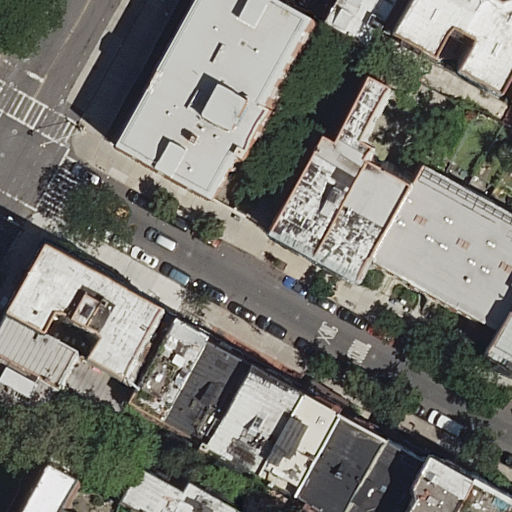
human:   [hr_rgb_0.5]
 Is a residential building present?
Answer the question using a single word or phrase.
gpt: yes

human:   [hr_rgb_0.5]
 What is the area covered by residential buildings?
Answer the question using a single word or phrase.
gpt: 3906m2

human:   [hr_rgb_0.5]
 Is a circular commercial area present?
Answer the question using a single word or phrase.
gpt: no

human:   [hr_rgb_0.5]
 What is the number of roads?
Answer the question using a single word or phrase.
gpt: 2

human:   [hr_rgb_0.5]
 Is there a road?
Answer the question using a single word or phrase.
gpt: yes

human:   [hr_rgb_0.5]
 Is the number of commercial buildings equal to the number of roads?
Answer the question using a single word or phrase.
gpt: no

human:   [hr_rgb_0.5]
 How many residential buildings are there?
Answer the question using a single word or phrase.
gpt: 27

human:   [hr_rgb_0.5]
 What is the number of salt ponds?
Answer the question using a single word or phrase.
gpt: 0

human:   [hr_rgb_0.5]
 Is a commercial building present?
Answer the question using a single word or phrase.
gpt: no

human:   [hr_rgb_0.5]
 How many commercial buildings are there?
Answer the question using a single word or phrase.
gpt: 0

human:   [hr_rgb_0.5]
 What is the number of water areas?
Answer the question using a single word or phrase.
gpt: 0

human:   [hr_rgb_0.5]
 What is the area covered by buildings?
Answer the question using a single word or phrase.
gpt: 3906m2

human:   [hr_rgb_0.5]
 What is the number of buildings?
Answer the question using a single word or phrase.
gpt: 27

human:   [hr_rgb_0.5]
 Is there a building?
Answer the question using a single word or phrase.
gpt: yes

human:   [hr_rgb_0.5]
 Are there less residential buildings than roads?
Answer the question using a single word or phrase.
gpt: no

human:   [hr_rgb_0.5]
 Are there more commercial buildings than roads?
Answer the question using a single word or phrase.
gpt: no

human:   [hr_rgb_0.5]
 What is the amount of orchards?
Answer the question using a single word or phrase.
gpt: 0

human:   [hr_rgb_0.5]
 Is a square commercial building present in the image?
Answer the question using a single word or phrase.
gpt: no

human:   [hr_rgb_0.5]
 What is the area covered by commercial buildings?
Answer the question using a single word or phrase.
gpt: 0m2

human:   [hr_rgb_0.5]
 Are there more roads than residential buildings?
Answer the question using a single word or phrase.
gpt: no

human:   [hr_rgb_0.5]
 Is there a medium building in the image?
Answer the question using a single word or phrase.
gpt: yes

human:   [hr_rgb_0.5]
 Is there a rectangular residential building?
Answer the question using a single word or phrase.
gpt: yes

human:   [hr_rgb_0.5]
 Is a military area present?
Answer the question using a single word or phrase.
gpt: no

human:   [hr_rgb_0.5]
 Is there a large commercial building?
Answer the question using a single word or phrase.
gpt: no

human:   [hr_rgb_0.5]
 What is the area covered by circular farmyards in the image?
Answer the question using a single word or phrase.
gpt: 0m2

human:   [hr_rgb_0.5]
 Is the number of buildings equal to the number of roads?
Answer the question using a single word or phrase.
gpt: no

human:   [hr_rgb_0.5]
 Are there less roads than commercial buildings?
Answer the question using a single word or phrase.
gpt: no

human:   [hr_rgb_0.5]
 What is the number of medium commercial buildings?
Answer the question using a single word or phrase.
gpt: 0

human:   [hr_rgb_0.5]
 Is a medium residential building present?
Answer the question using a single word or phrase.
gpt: yes

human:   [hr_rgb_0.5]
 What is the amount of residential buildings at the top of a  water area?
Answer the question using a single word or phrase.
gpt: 0

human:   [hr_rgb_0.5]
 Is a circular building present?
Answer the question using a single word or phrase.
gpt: no

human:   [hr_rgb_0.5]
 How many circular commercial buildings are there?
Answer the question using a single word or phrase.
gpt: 0

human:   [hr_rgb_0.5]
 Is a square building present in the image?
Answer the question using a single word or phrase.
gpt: no

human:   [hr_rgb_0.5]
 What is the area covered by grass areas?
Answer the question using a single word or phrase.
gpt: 0m2

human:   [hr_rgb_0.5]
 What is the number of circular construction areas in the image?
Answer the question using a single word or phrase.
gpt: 0

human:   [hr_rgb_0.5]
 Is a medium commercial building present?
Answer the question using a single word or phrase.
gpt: no

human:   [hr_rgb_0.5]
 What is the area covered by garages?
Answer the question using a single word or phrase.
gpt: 0m2

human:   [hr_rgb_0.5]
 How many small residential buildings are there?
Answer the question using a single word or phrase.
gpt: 8

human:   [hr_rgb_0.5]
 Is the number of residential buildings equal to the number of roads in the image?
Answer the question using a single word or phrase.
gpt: no

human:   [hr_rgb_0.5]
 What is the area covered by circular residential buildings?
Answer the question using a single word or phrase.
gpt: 0m2

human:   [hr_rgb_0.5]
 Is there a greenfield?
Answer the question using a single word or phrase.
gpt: no

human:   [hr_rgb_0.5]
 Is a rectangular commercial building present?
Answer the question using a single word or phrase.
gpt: no

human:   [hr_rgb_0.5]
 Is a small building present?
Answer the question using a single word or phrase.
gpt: yes

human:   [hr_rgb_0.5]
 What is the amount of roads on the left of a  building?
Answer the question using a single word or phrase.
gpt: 1

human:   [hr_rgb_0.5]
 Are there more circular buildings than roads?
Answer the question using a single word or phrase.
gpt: no

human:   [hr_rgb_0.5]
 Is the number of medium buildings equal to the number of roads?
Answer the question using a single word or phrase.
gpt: no

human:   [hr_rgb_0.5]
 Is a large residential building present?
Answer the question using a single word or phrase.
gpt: no

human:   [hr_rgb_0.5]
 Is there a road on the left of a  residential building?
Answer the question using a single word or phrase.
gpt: yes

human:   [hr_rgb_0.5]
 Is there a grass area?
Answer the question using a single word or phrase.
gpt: no

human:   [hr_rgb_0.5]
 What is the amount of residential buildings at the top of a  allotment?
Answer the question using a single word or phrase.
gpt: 0

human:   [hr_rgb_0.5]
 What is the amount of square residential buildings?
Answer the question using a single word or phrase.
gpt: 0

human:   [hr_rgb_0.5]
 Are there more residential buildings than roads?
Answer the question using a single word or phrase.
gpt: yes

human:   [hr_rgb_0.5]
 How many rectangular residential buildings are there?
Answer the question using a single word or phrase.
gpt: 18

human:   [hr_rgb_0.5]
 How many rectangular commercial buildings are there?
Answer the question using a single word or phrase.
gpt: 0

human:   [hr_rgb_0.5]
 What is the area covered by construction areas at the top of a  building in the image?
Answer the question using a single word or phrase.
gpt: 0m2

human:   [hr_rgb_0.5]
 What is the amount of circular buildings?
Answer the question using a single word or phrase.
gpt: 0

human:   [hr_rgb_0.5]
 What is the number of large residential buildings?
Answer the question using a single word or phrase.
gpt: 0

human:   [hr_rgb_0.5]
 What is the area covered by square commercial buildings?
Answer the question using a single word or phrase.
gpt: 0m2

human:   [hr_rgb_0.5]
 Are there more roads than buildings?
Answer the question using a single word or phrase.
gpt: no

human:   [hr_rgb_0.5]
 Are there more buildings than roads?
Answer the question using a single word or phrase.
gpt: yes

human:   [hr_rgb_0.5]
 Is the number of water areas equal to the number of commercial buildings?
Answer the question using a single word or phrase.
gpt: yes

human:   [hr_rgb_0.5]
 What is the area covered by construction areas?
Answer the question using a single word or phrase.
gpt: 0m2

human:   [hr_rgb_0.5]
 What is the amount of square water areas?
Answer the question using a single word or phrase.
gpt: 0

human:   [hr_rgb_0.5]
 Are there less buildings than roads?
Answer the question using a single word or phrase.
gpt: no